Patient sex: M
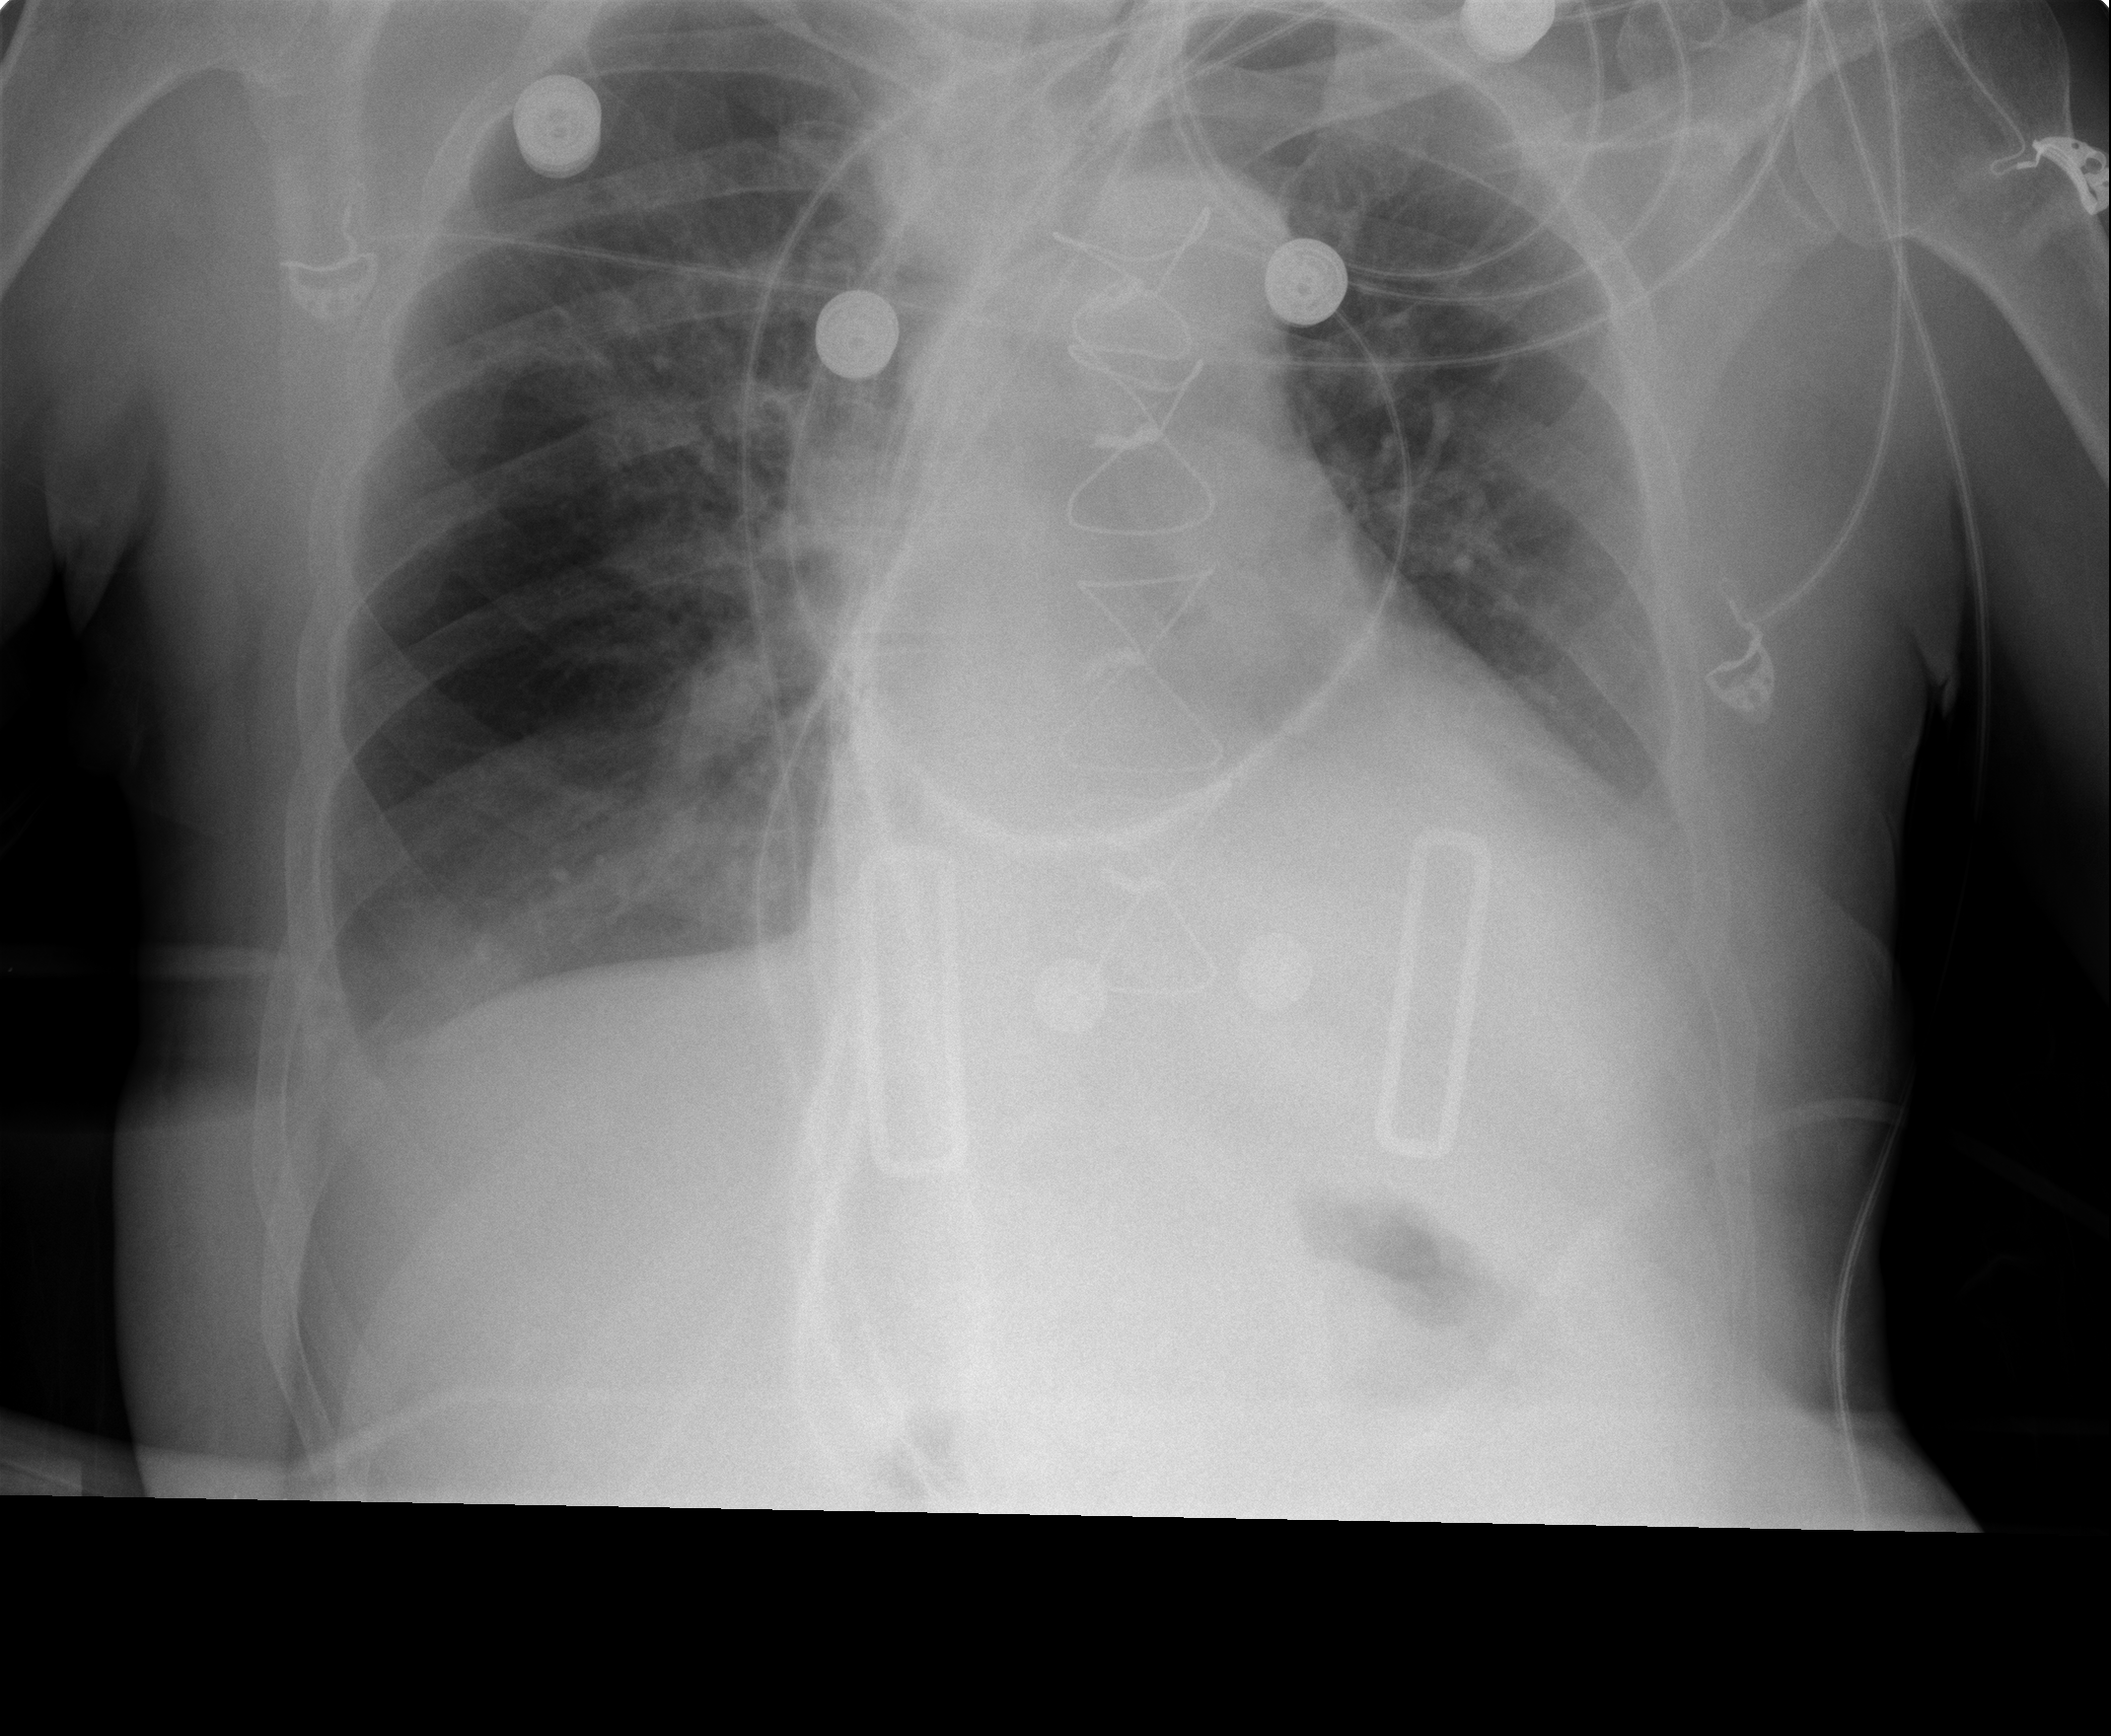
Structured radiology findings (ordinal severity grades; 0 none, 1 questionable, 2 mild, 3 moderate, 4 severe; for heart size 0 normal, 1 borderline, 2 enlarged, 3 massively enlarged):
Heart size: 2
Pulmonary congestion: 2
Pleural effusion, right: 2
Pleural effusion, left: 2
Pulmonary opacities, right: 2
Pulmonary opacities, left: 1
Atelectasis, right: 2
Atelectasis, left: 2